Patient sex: M
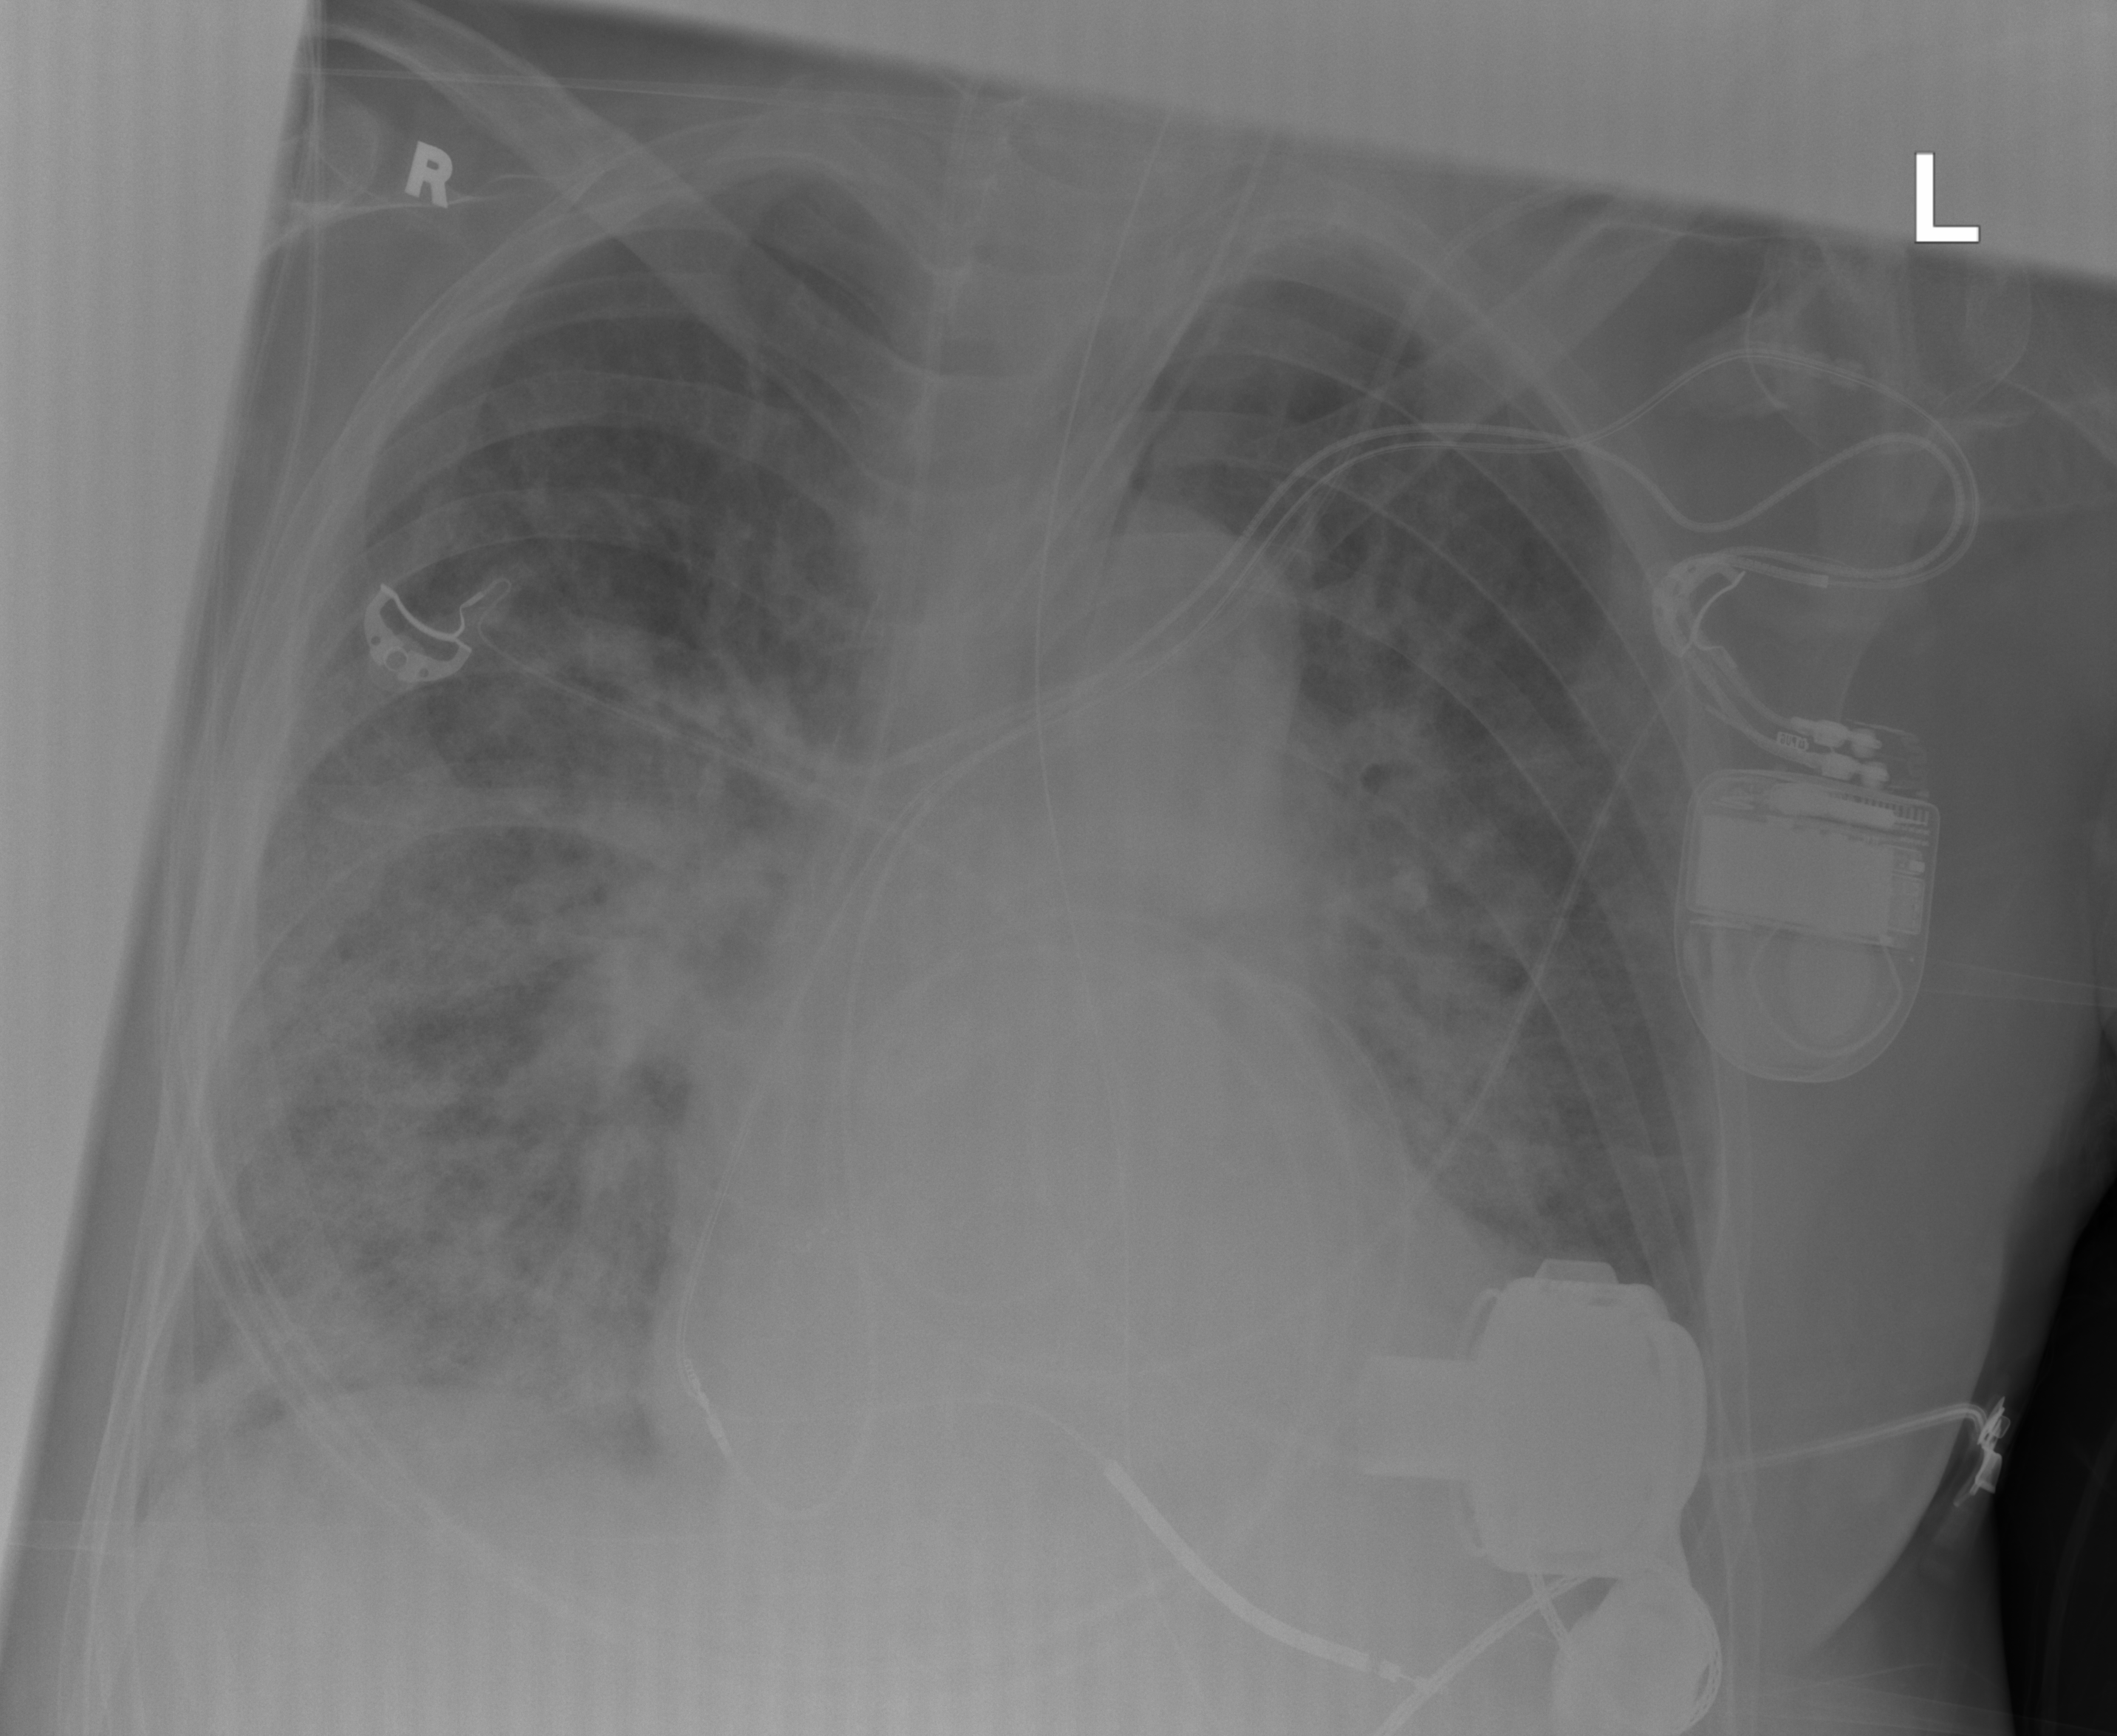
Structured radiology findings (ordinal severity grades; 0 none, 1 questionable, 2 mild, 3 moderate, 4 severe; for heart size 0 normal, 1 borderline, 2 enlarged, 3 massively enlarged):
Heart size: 2
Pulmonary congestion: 3
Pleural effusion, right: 0
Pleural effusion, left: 0
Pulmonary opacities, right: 3
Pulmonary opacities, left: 2
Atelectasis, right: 2
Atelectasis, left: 2